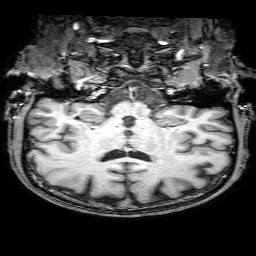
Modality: T1w
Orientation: sagittal
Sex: male
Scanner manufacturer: philips
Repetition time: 0.008205 s
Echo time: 0.00378 s